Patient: sex M, age 63
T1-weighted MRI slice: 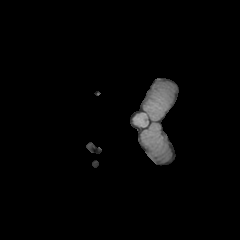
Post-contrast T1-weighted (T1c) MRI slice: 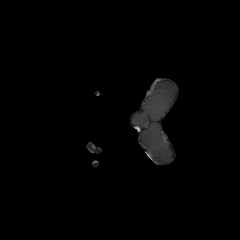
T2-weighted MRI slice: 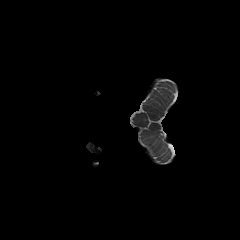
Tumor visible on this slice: no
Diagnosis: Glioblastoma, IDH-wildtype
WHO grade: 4